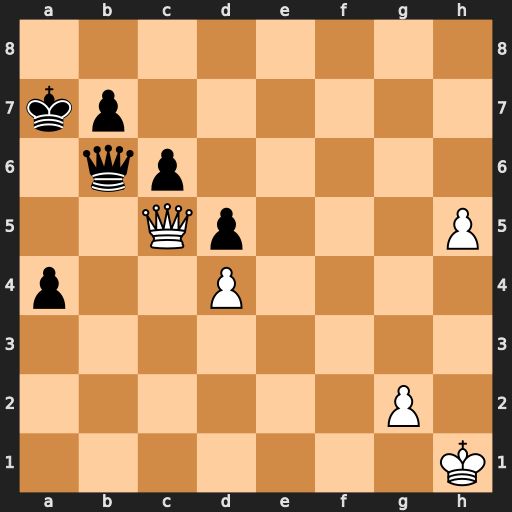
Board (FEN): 8/kp6/1qp5/2Qp3P/p2P4/8/6P1/7K
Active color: w
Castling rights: -
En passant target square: -
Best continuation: h6 Ka6 Qxb6+ Kxb6 h7